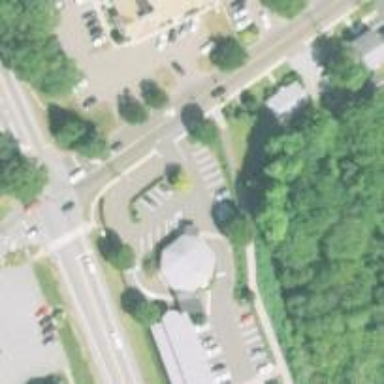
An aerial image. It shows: Crossing on the road.